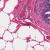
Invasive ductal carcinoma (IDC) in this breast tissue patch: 0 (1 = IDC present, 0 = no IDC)